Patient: sex M, age 65
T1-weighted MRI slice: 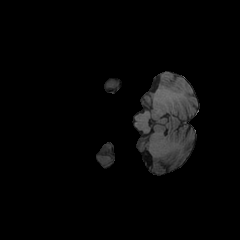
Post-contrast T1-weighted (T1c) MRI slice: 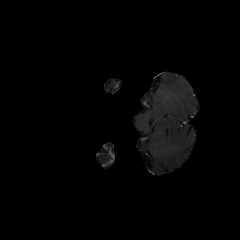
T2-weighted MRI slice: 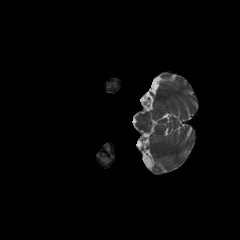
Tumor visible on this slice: no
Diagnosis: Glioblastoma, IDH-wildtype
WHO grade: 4